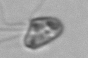
Label: flagellate_morphotype1